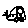
Label: car